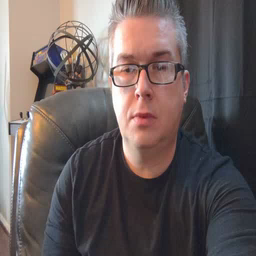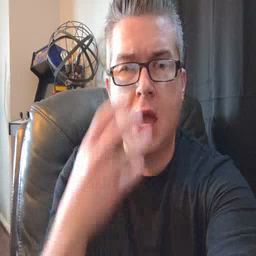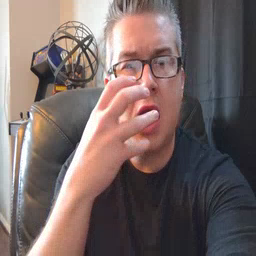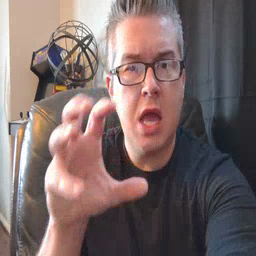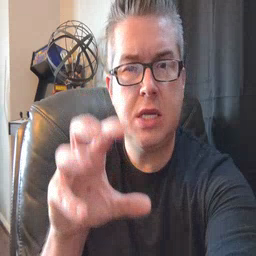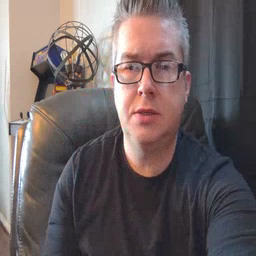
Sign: hot